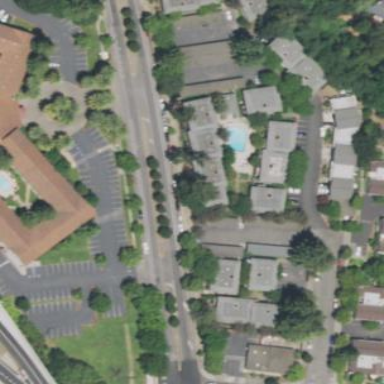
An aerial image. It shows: Residential area with apartments.